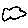
Label: cloud